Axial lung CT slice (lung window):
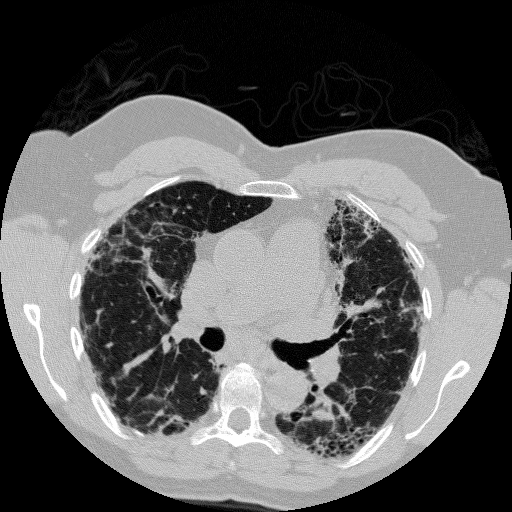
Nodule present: no